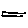
Label: line